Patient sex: M
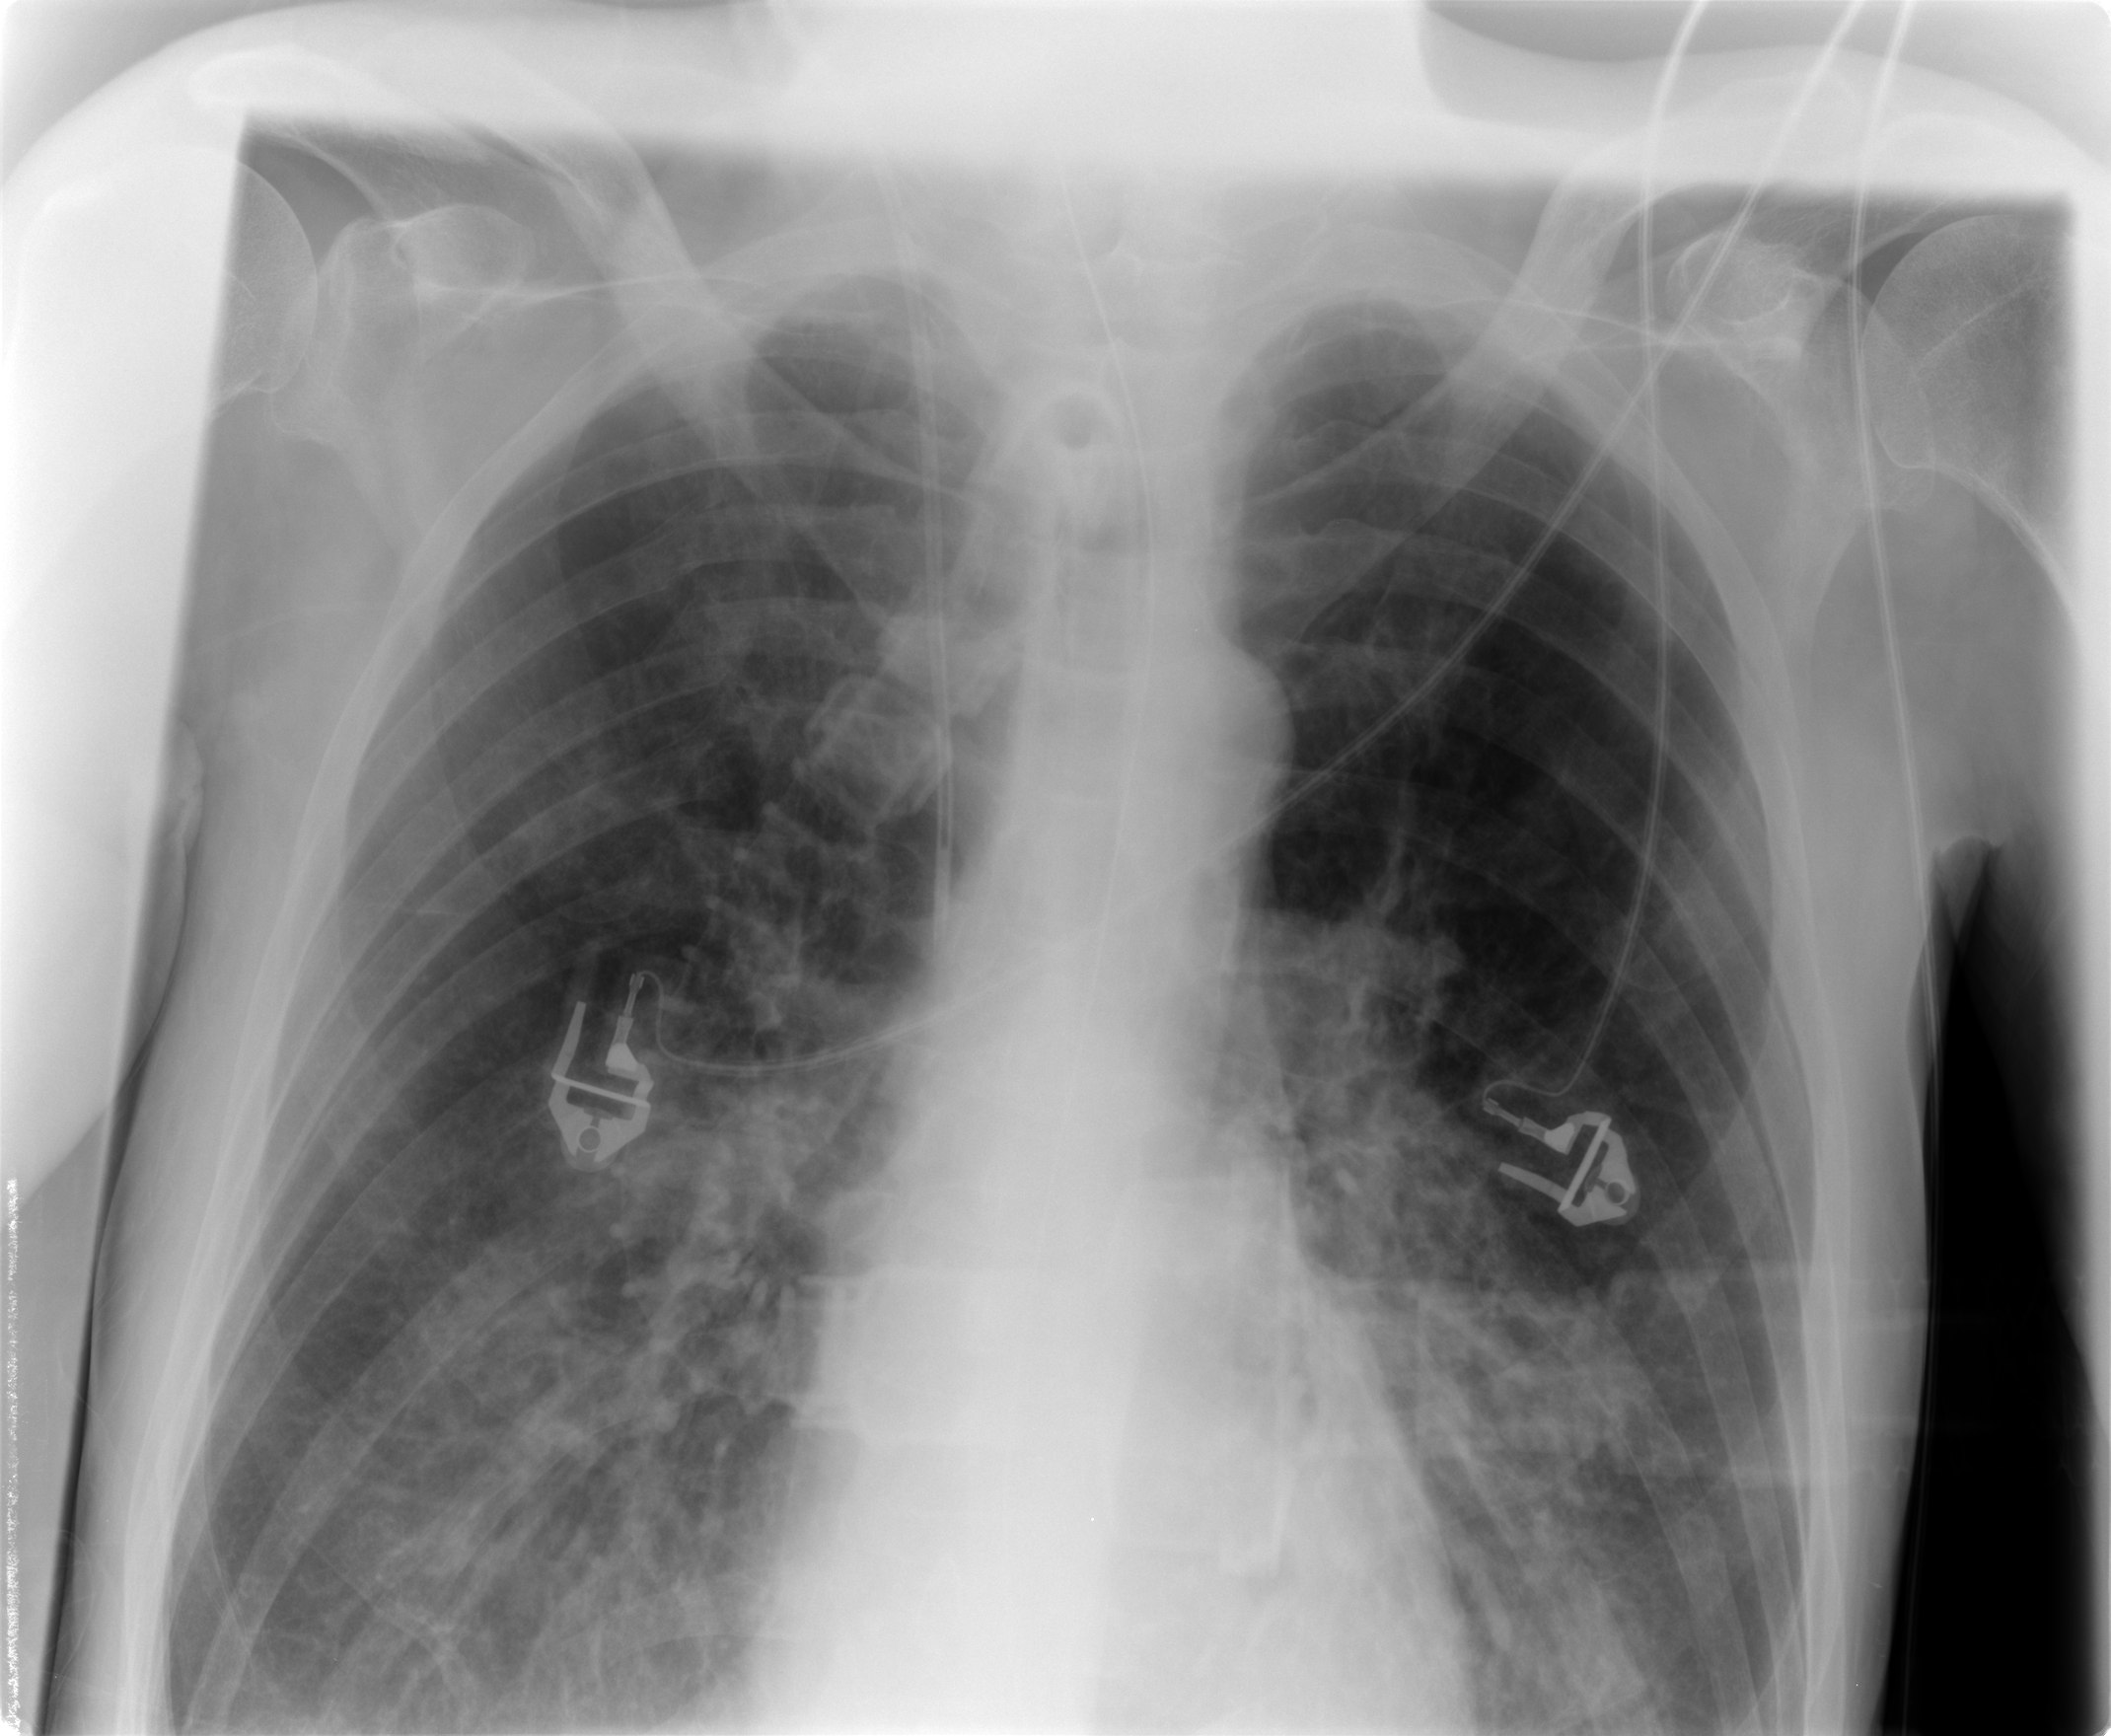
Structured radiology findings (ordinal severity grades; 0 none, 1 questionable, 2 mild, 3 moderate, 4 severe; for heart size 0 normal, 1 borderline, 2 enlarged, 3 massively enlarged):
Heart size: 0
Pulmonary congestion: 0
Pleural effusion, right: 1
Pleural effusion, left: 1
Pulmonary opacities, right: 2
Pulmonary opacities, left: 2
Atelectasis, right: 2
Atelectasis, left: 2